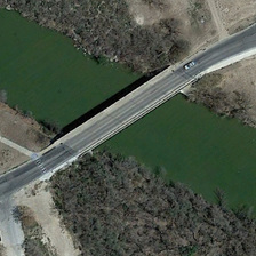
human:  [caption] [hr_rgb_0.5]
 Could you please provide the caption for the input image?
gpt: the bridge as a highway traverses the river and some forests .

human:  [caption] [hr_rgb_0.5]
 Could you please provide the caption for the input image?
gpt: There is a road diagonal to the river. Both sides of the river are covered with plants and bare ground.

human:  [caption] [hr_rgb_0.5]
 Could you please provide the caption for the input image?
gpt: the bridge spanning the straight river connects the two bleak banks .

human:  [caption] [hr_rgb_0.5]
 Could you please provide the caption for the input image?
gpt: On the diagonal of the river, there is a road with plants and bare soil on both sides.

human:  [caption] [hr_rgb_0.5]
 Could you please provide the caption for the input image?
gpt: a car is on a bridge over a river with some green trees and barelands in two sides of it .